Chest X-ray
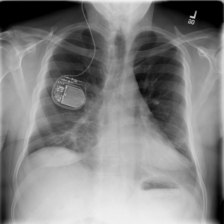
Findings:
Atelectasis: negative
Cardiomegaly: negative
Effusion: negative
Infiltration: negative
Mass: negative
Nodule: negative
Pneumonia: negative
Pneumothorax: negative
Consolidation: positive
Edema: negative
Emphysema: negative
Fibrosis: negative
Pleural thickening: negative
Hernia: negative